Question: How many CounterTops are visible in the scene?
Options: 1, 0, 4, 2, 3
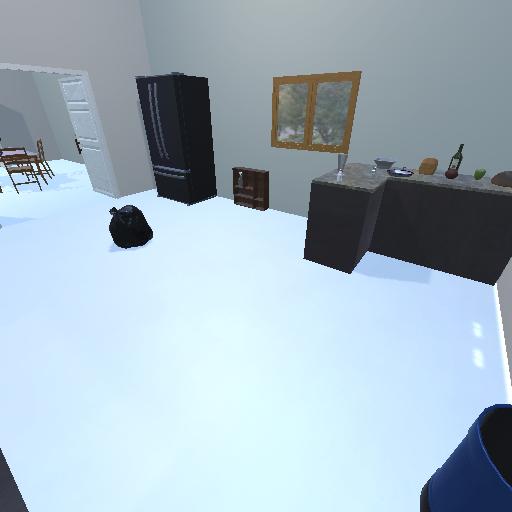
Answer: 1